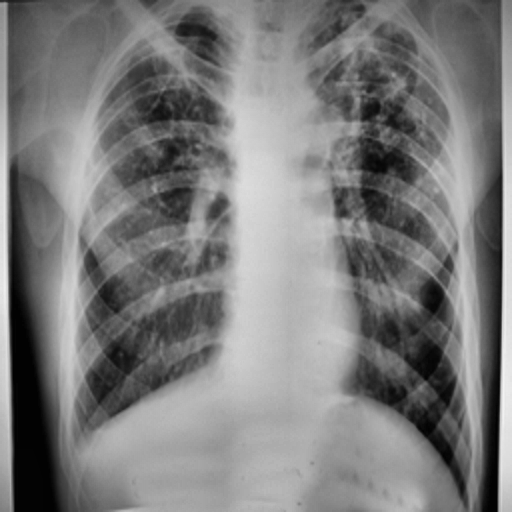
Finding: TUBERCULOSIS